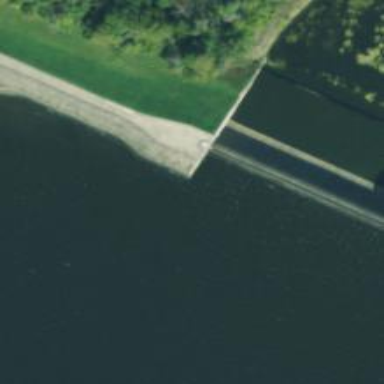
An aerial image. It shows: Dam along waterway.